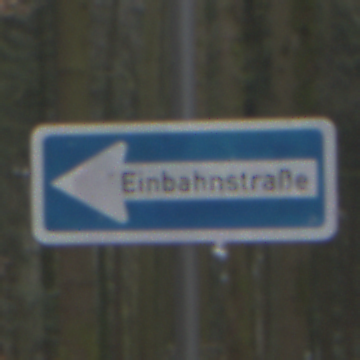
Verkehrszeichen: EinbahnstrasseLinksweisend
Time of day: Midday
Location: Outdoor (Nature)
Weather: Overcast
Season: NotSpecified
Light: Natural